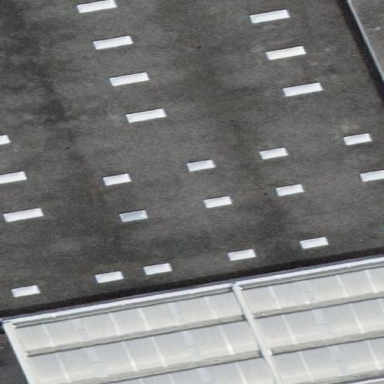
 and serves as power generator producing electricity."